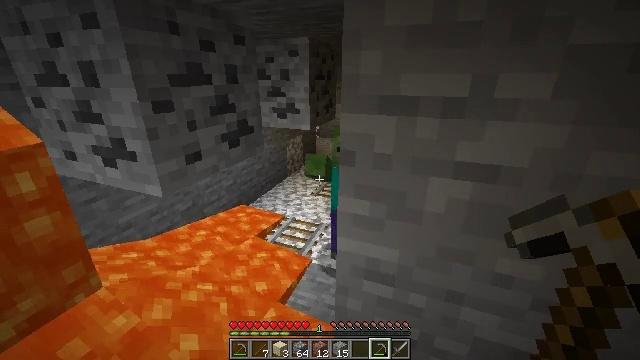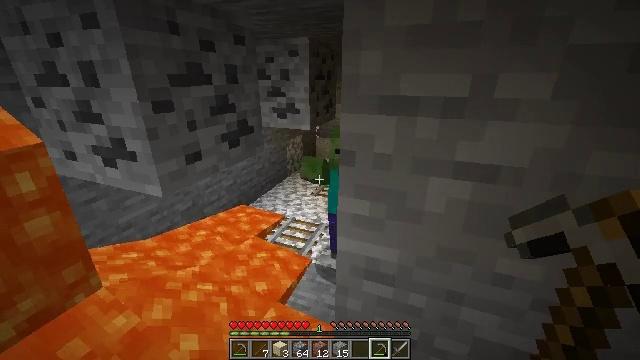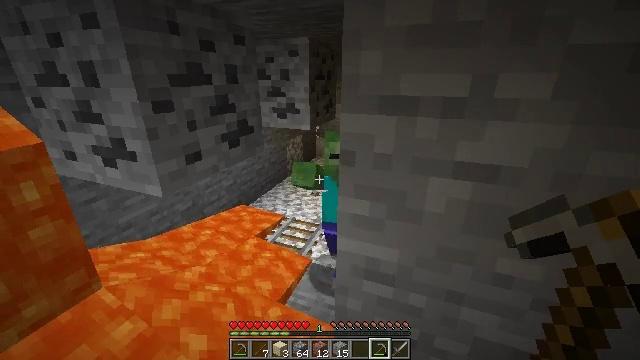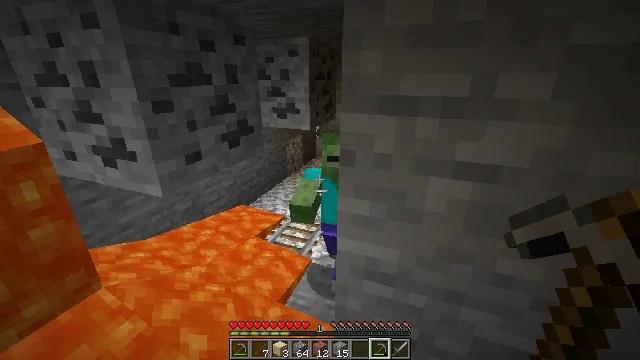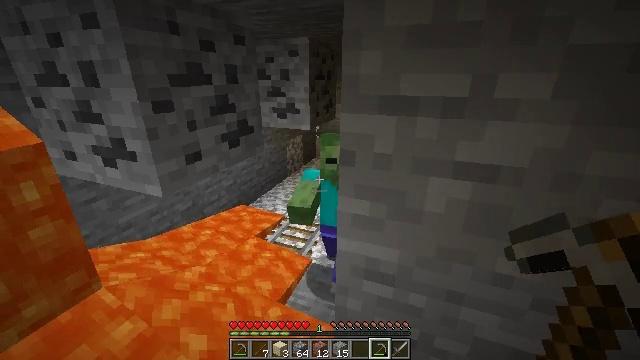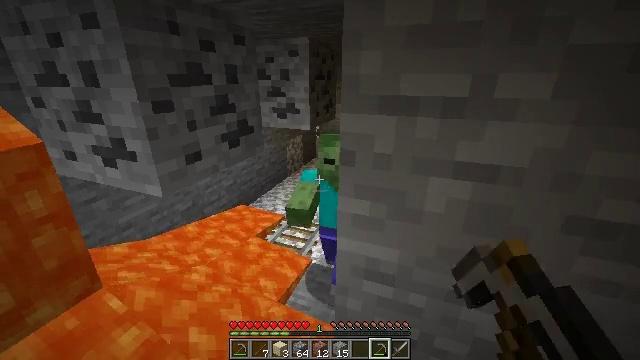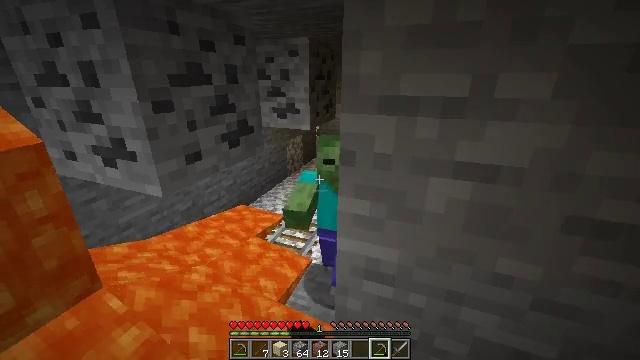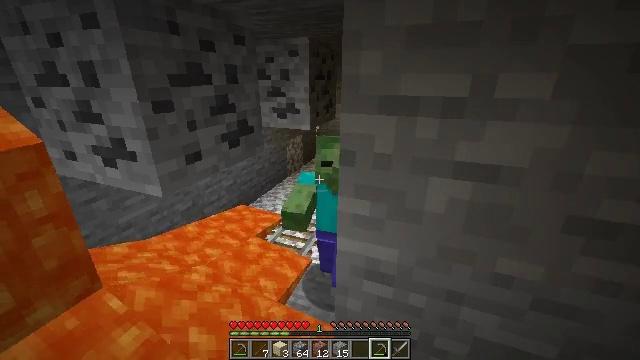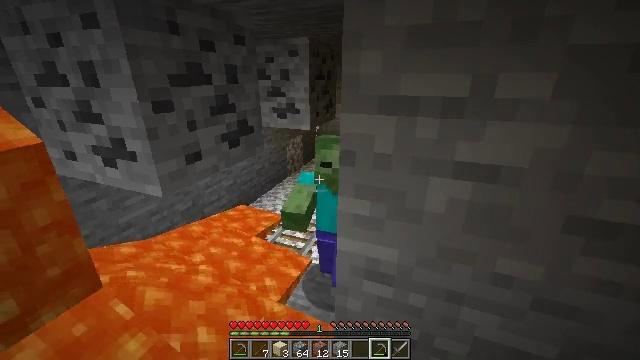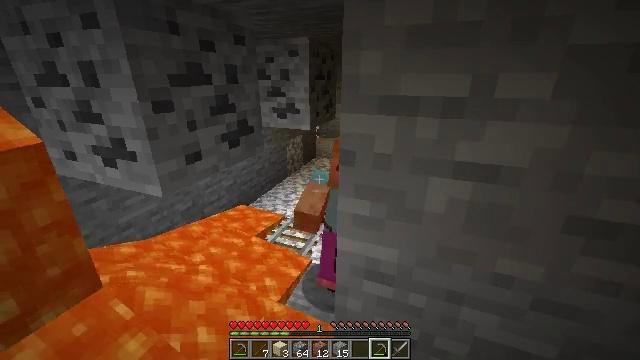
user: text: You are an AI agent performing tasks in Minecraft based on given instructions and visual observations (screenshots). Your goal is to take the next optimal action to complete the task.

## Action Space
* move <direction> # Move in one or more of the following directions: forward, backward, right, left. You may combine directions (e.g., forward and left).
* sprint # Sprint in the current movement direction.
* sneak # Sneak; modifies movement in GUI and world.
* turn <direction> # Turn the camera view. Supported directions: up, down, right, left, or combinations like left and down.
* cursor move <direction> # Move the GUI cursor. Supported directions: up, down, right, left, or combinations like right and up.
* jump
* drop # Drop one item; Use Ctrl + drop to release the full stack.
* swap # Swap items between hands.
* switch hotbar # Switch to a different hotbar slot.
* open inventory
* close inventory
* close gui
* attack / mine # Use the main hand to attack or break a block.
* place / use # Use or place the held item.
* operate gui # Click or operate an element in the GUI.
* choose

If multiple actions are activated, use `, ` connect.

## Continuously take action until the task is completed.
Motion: motion action
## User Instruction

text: Combat the zombie.
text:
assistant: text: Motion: no_op
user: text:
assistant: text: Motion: no_op
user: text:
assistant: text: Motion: no_op
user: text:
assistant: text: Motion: attack / mine
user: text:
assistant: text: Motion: attack / mine
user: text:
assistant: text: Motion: attack / mine
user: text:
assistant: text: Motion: attack / mine
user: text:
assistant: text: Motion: attack / mine
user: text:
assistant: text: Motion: attack / mine
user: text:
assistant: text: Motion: attack / mine